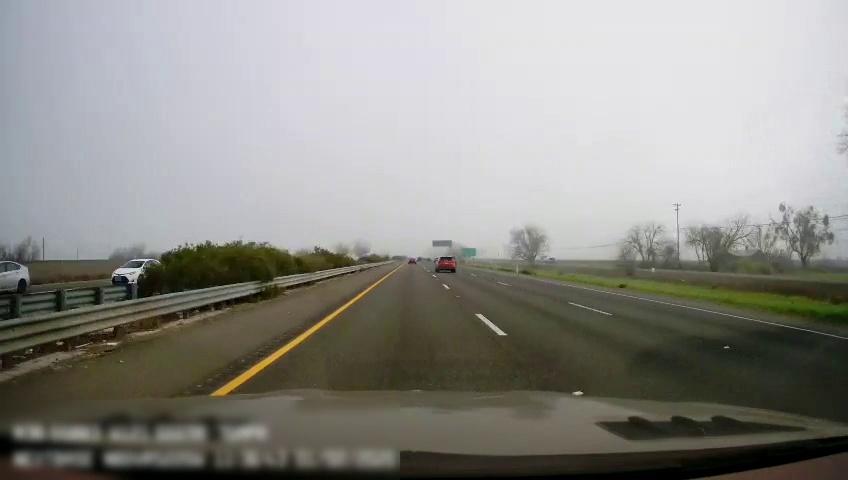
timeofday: Day
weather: Sunny
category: Drivable Space
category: Drivable Space
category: Vehicles | Car
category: Vehicles | Car
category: Vehicles | SUV
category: Lanes | Current Lane
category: Lanes | Current Lane
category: Lanes | Alternate Lane
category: Lanes | Alternate Lane
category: Traffic | Signs